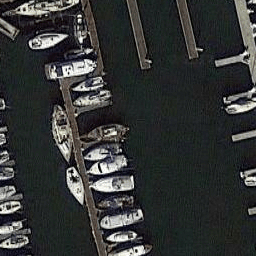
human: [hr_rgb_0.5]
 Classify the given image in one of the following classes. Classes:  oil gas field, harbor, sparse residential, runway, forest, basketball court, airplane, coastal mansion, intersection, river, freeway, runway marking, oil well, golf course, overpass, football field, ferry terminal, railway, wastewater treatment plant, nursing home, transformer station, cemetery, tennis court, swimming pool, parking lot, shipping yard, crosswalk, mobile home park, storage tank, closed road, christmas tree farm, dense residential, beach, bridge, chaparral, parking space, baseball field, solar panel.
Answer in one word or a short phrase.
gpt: harbor